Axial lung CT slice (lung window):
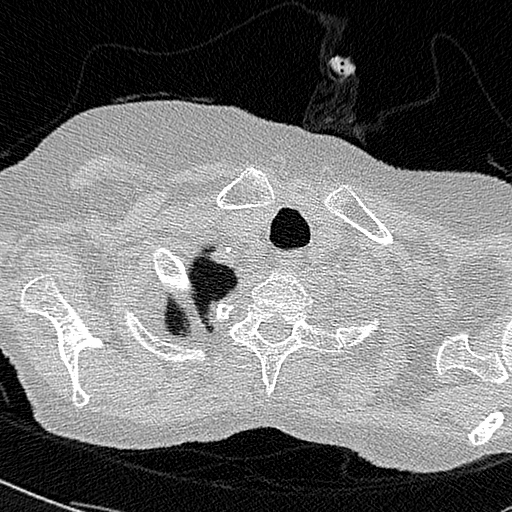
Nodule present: no